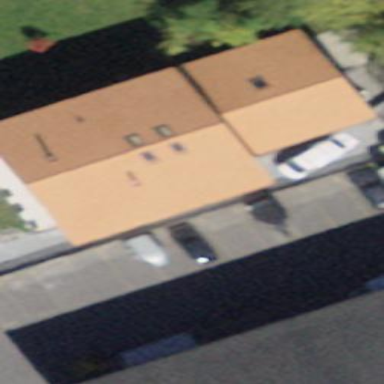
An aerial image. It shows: Residential building.